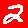
Digit: 2